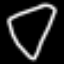
Label: diamond